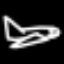
Label: airplane